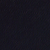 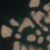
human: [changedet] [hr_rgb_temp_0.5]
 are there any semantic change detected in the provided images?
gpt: Many small islands were built in the sea.